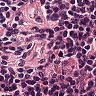
Metastatic tissue present: no